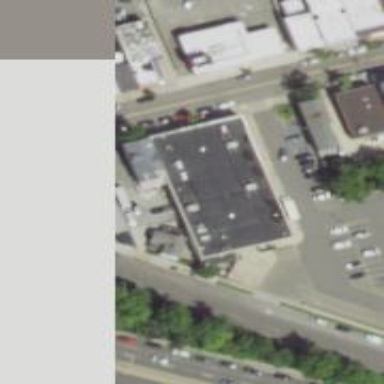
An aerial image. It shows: Pharmacy providing healthcare services.